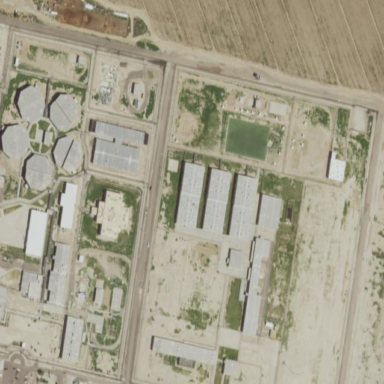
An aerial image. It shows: Prison.